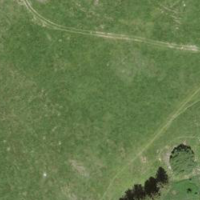
EUNIS habitat code: 24
Species observed at this site:
Laserpitium latifolium